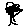
Label: tree